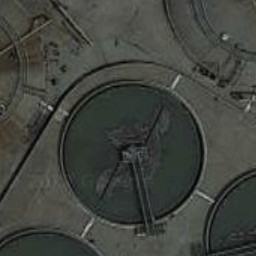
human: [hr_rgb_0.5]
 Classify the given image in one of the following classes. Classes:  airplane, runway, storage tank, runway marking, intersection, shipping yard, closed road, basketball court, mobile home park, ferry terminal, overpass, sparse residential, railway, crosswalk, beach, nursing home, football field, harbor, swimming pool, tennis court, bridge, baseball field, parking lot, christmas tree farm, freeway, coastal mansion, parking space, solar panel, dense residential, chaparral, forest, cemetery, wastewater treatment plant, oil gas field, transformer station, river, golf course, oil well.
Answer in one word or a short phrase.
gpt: wastewater treatment plant